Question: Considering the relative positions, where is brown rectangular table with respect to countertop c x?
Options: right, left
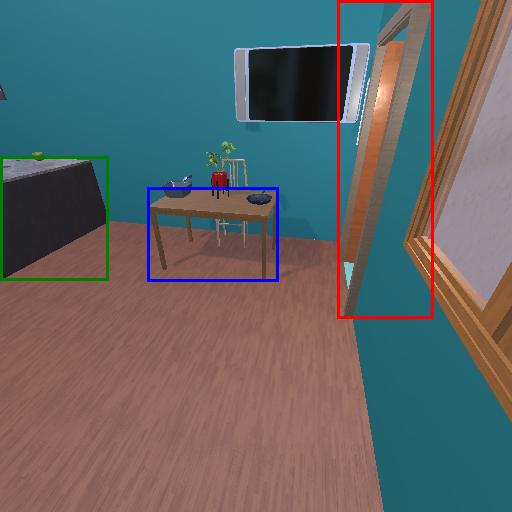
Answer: right